Question: I have a calculation that calculate square meters from millimeters and for this to show corect I would like to remove all numbers after the 2 first digits.
This is what I have tried so far.
'''
let spha = sizeh.wshight()
let spwa = sizew.wswidth()
let areas1 = areaModel(pwa:spwa, pha:spha)
let formatter5 = NSNumberFormatter ()
formatter5.maximum = 2
let scarea = formatter5.stringFromNumber(areas1.sarea())!
screenAreaLabel?.text = "\(scarea)sqm"
'''
I am a little lost at this point, I am using Float in calculation of this area.
Hope someone could help me in the right direction.
More detail info added.

I would like the Screen Area to only show 24sqm not 24772610sqm
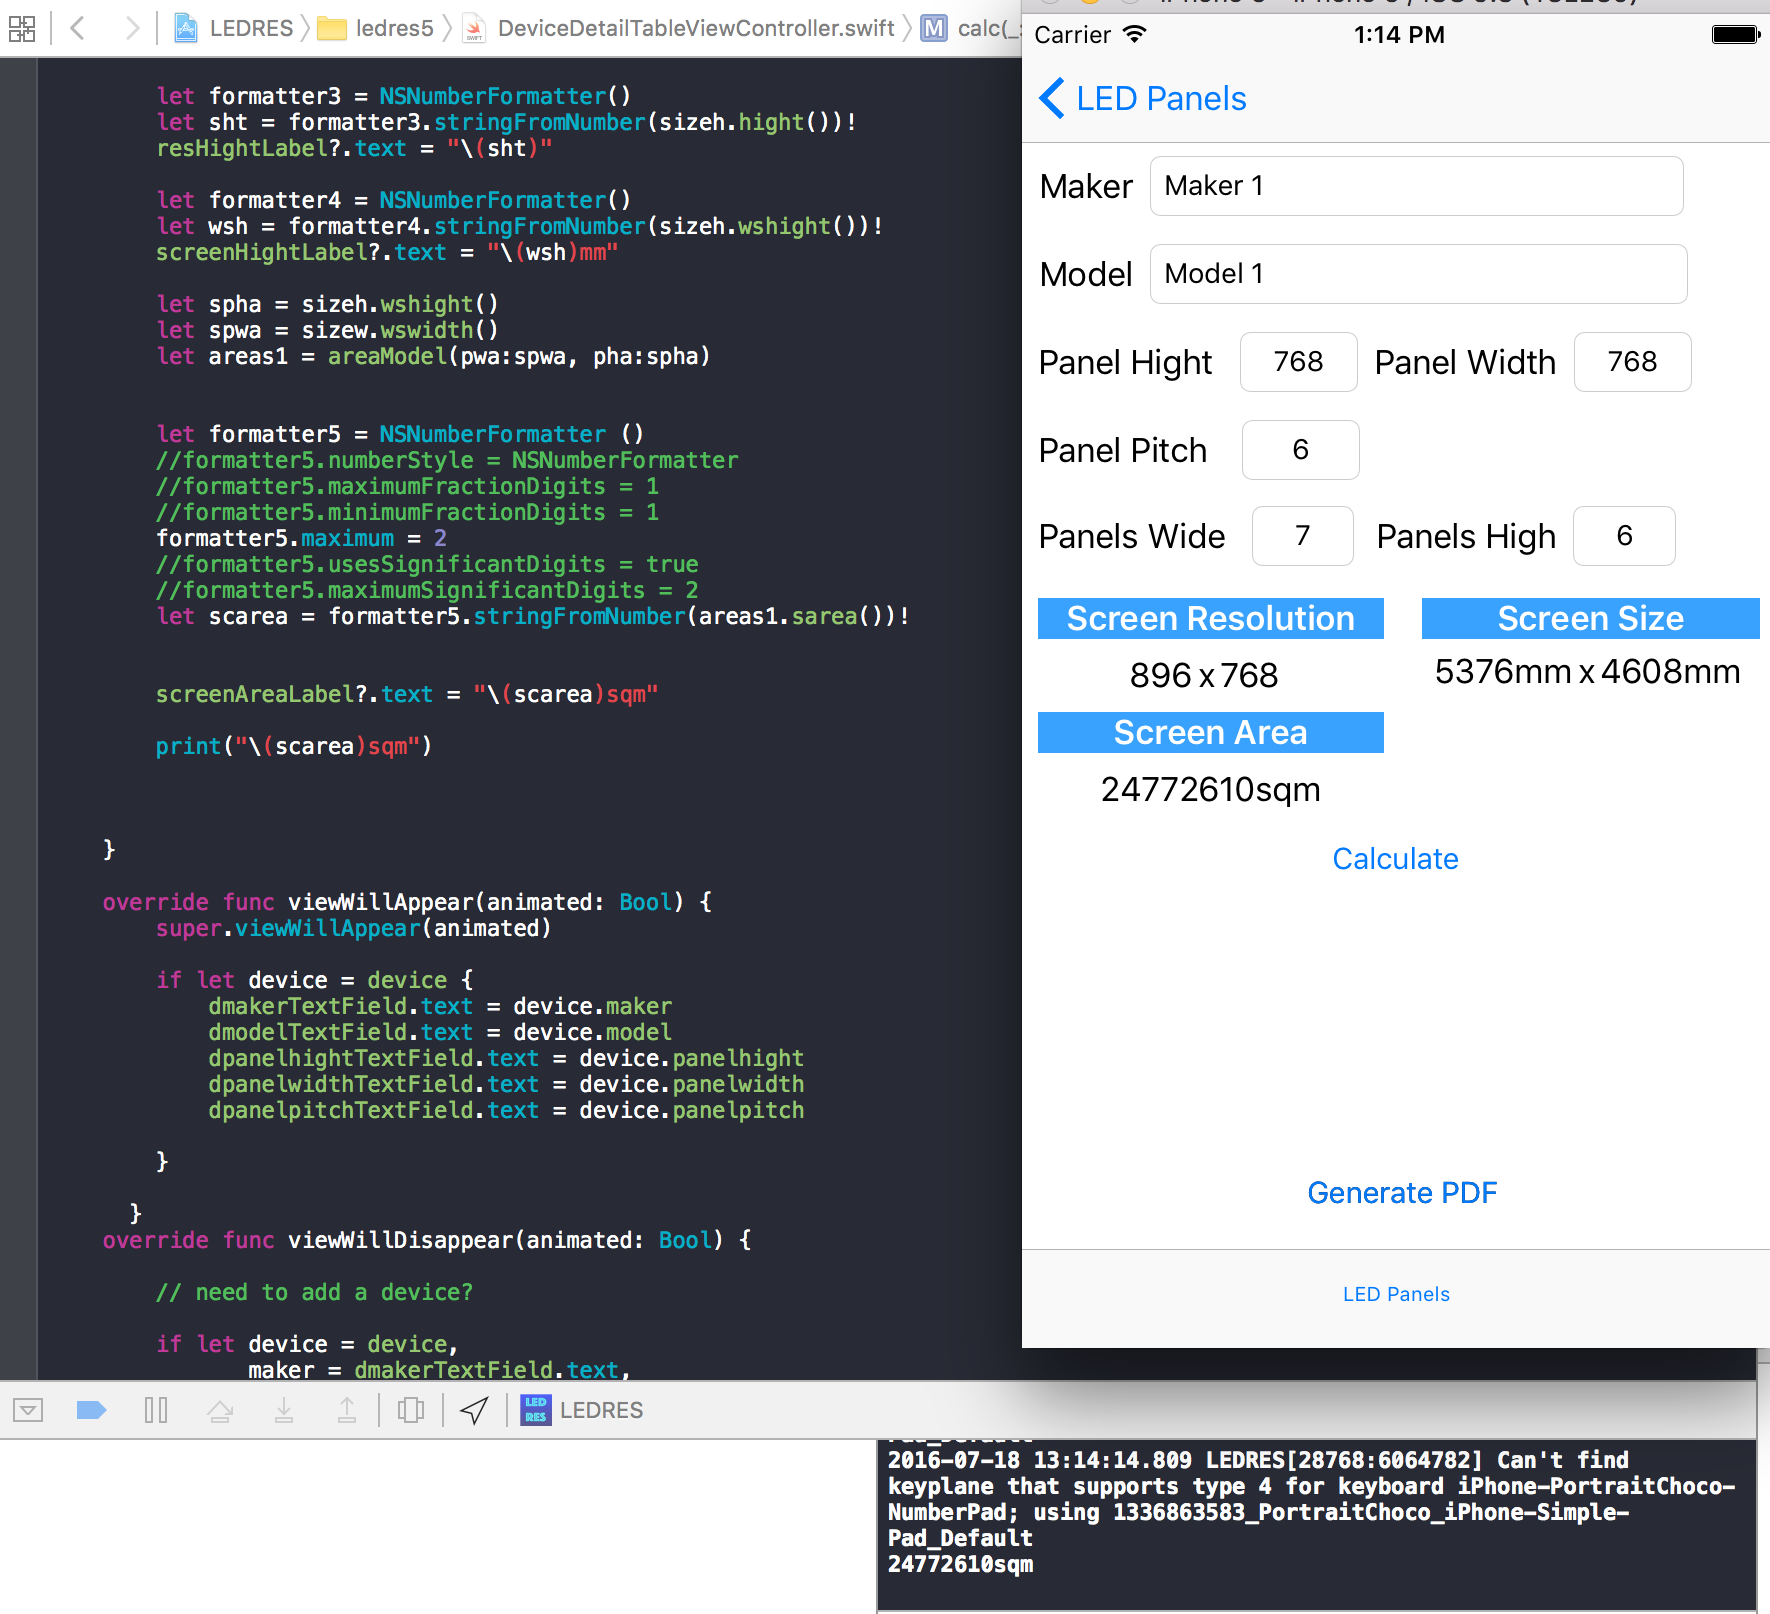
Answer: You are multiplicating a value in millimeter by another value in millimeters, therefore the result is in square millimeters.
To convert square millimeters to square meters, just divide the result by '1_000_000'.
You could also set 'formatter.multiplier' to '1.0 / 1_000_000'.